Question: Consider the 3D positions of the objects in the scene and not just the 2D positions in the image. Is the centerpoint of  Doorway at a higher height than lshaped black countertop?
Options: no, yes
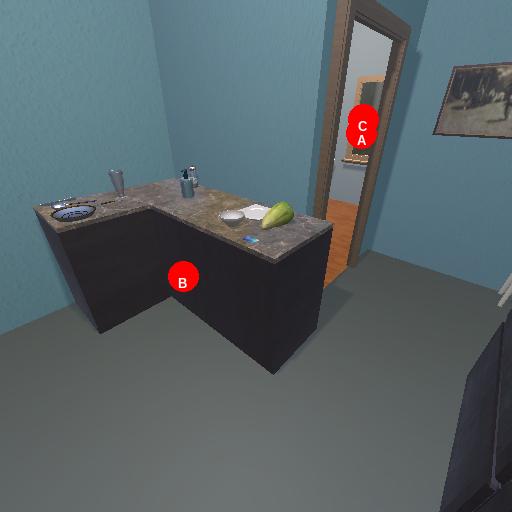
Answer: no